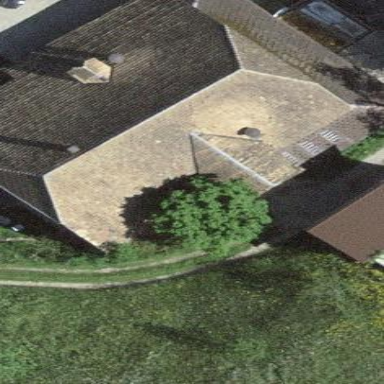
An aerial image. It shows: Farm building.